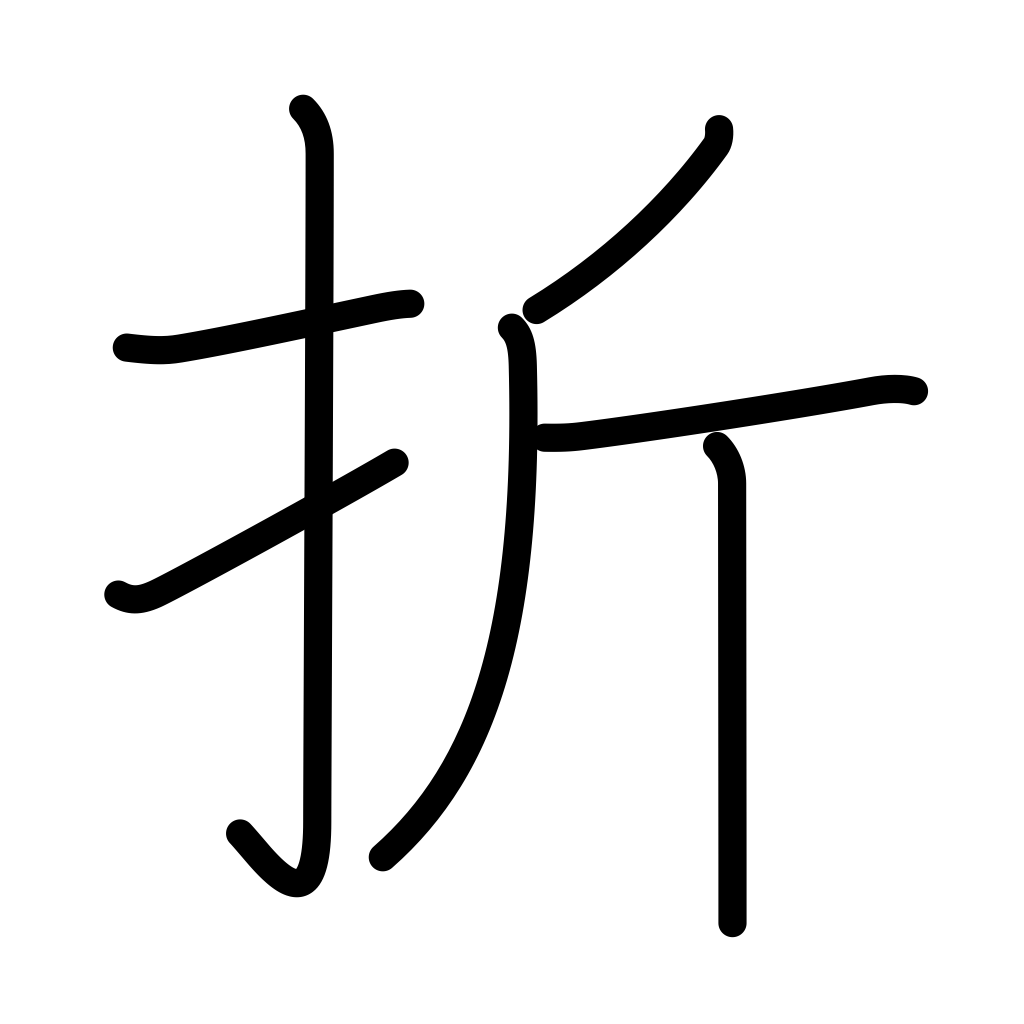
Meaning: fold, break, fracture, bend, yield, submit